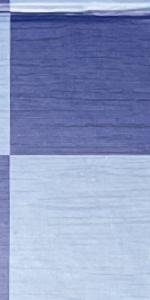
Label: Empty